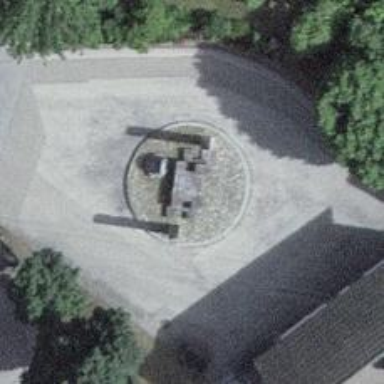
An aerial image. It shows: Historic monument.